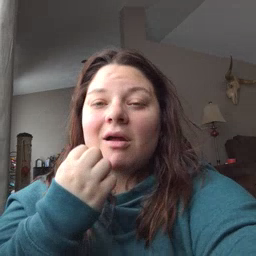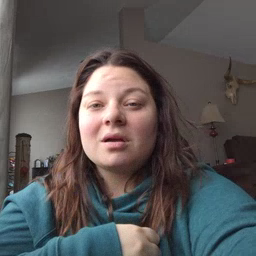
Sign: underwear